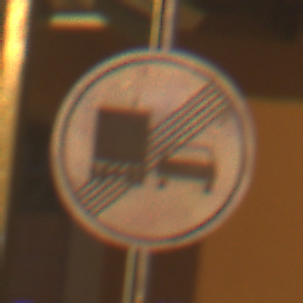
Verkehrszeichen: EndeUeberholverbotKraftfahrzeuge
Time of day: Night
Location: Outdoor (Urban)
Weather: Clear
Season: NotSpecified
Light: Artificial